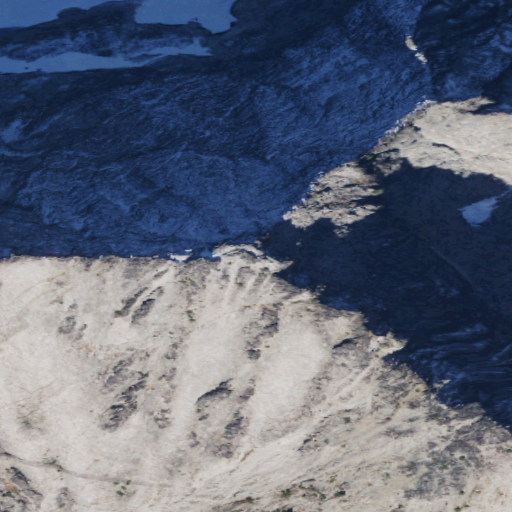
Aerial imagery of ridge(s) in Washington named Elija Ridge containing barren land, snow, high intensity development, and grassland